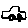
Label: car